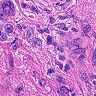
Metastatic tissue present: yes